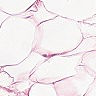
Metastatic tissue present: no